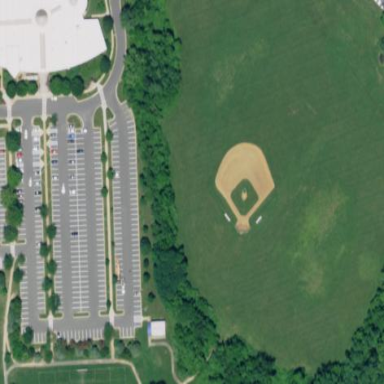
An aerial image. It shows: Baseball pitch for leisure land activities.